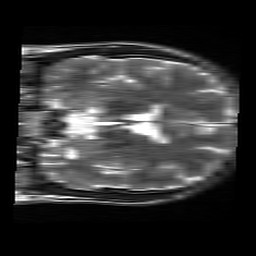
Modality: T2w
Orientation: coronal
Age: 26
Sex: male
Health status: healthy
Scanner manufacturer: siemens
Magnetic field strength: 3 T
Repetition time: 4.01 s
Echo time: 0.116 s